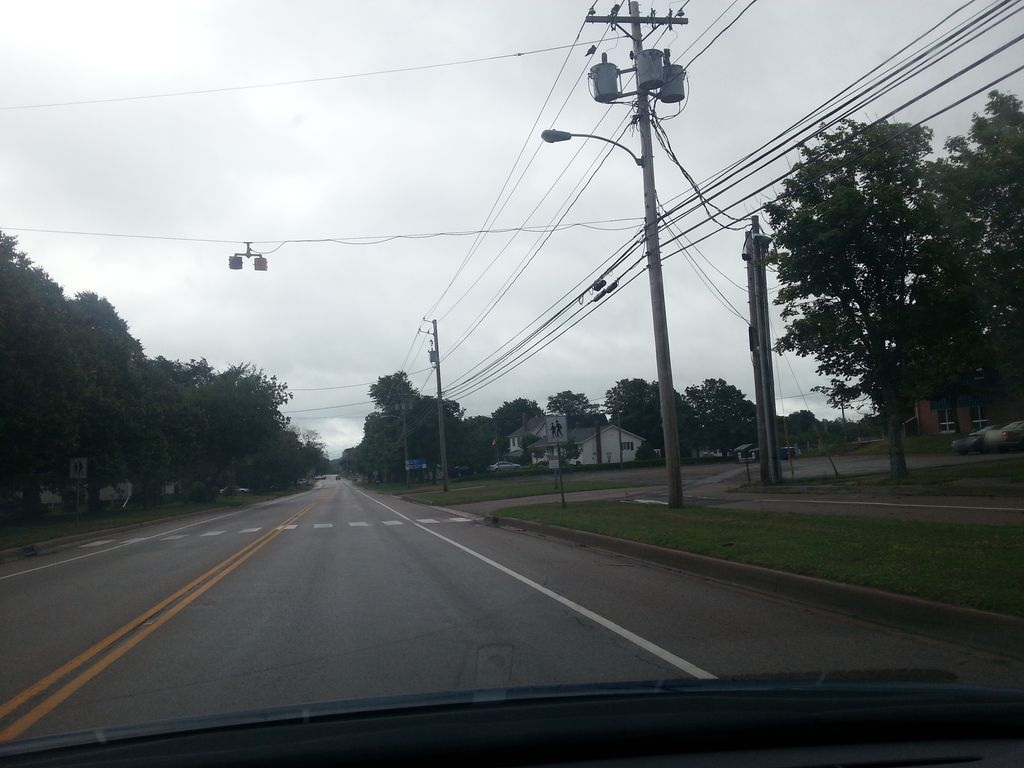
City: charlottetown